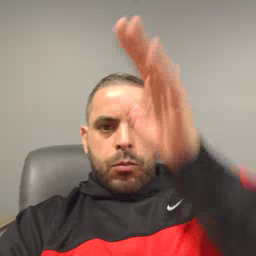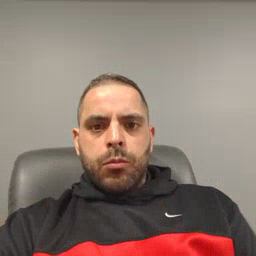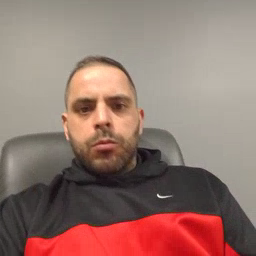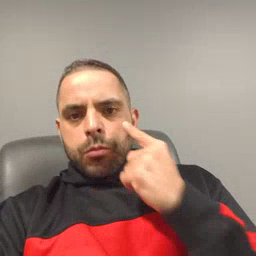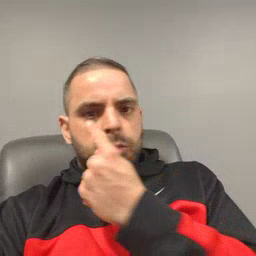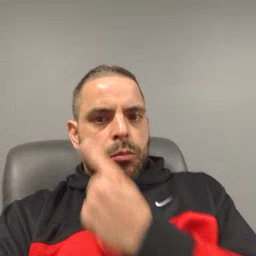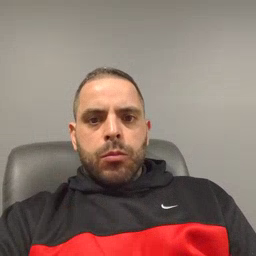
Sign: eye